Field crop: maize
Growth stage: 2
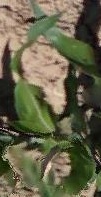
Species: maize